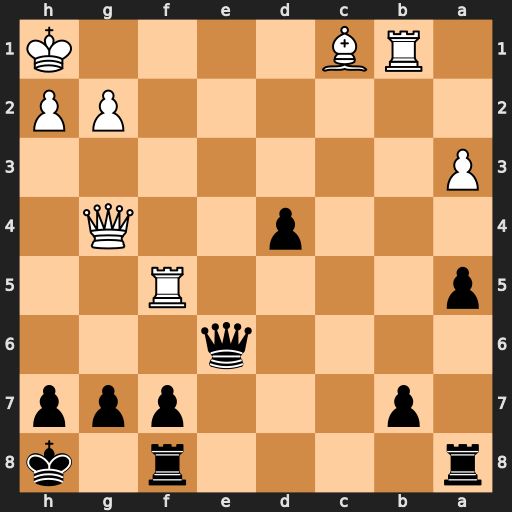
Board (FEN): r4r1k/1p3ppp/4q3/p4R2/3p2Q1/P7/6PP/1RB4K
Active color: b
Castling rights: -
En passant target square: -
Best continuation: Qe1+ Rf1 Qxf1#